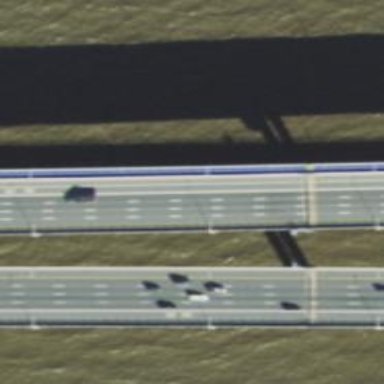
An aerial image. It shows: Path on cable-stayed bridge.